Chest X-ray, AP view. Patient: 37 years old, sex M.
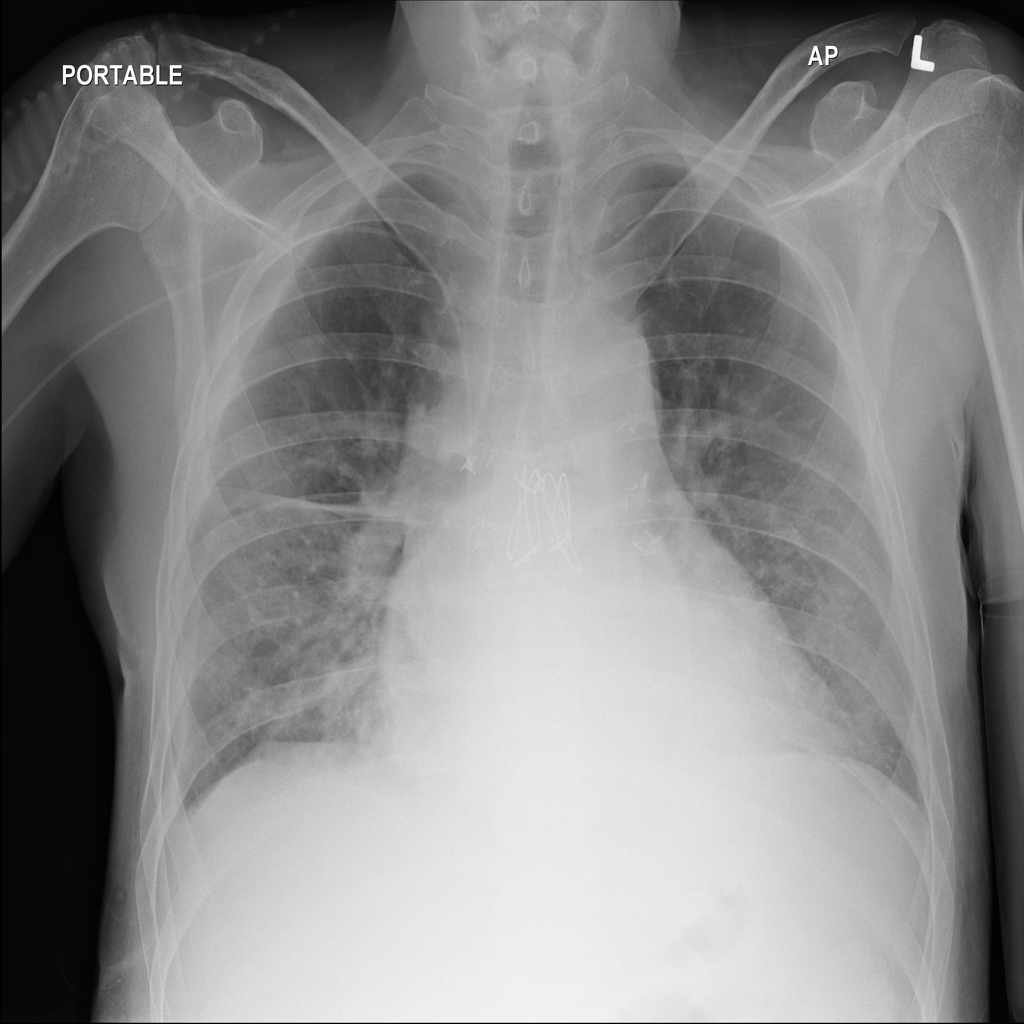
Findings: Pleural_Thickening